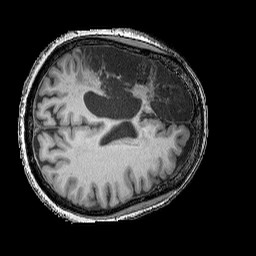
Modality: T1w
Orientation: axial
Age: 61
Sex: female
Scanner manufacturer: siemens
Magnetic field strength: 3 T
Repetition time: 2.25 s
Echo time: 0.00411 s